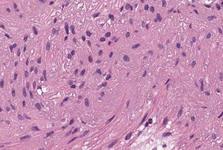
Tumor epithelial tissue: no
Tumor-associated stroma tissue: yes
Normal tissue: no